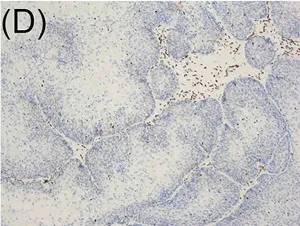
Immunohistochemical staining for DNA mismatch repair proteins (MMR proteins MLH1, MSH2, MSH6, and ,PMS2) of the sebaceous carcinoma. (D) Lack of nuclear expression of MSH2 protein.
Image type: pathology (immunostaining)